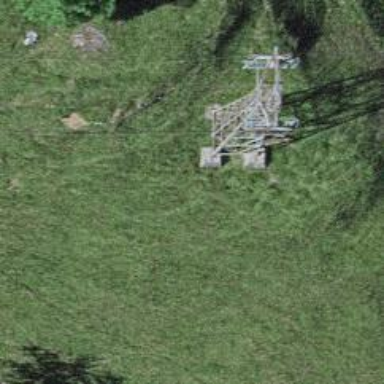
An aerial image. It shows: Pylon for aerialway.